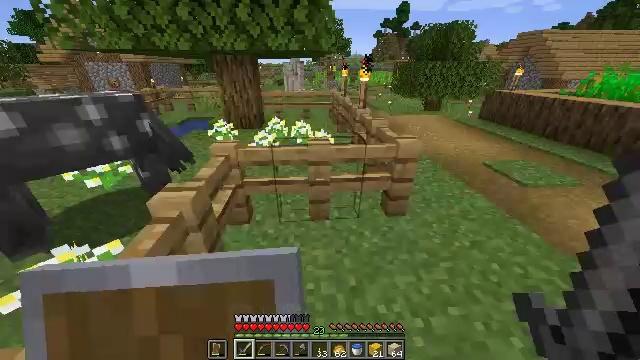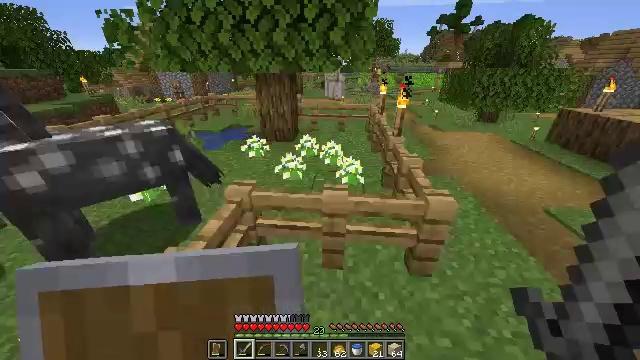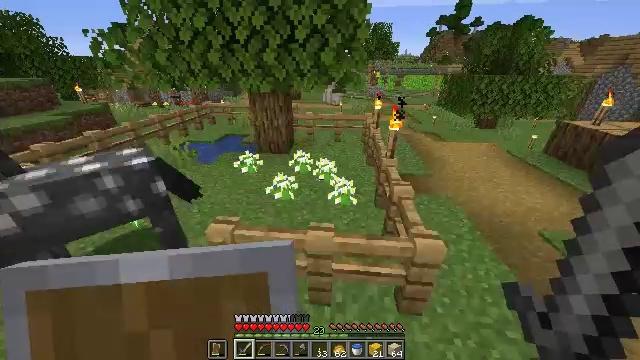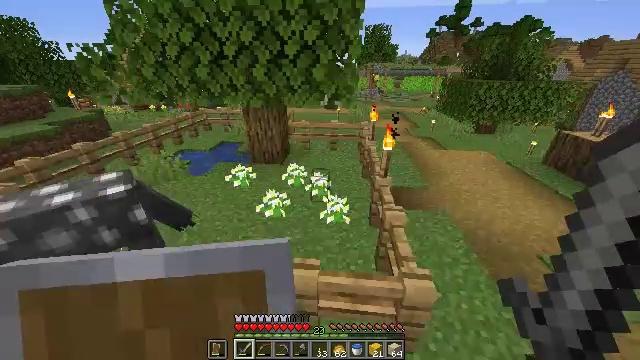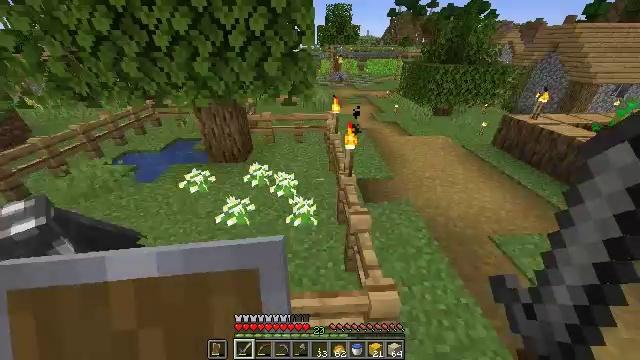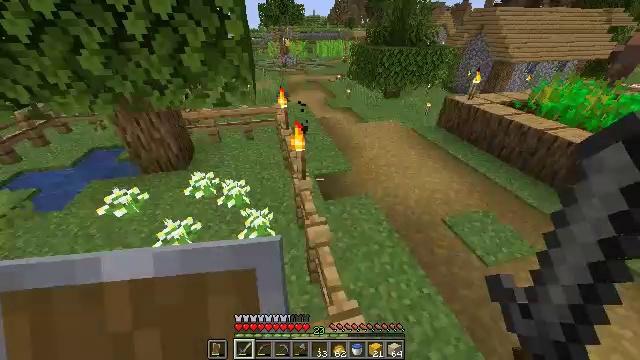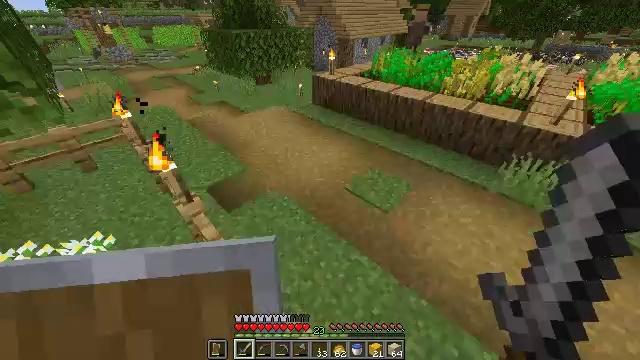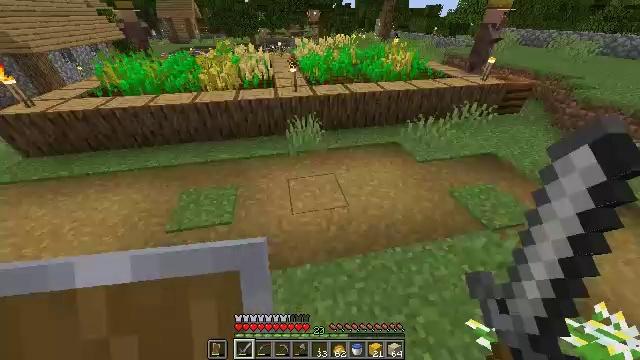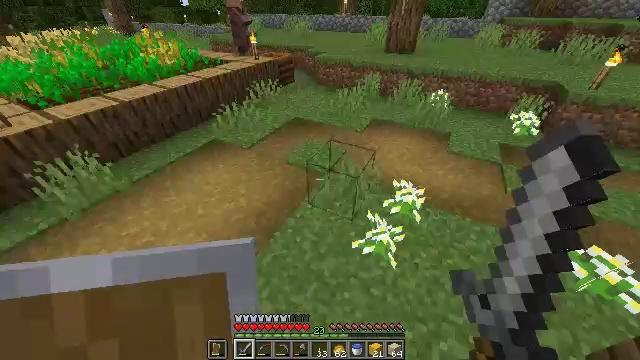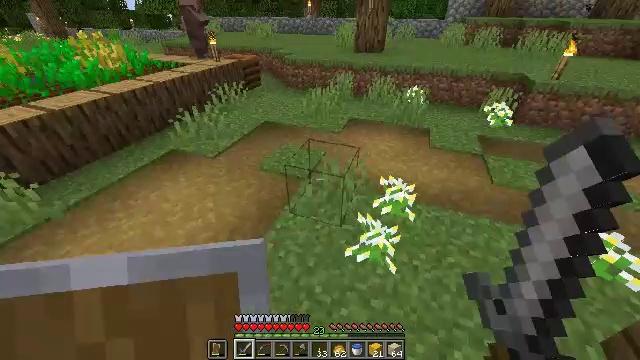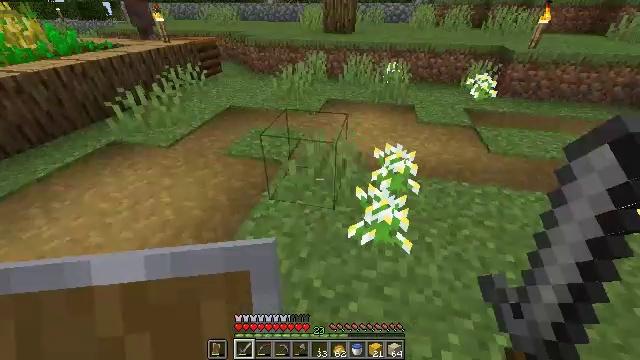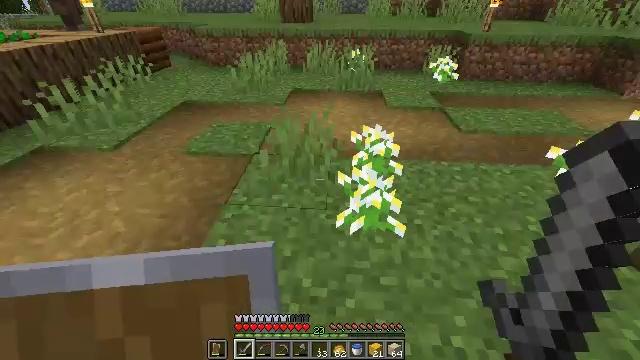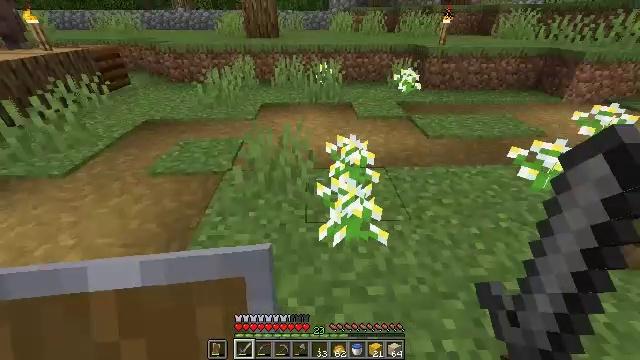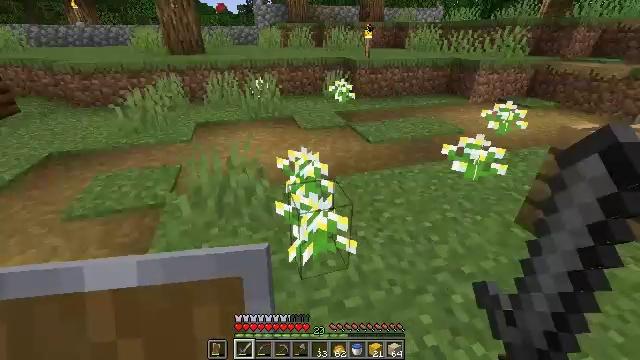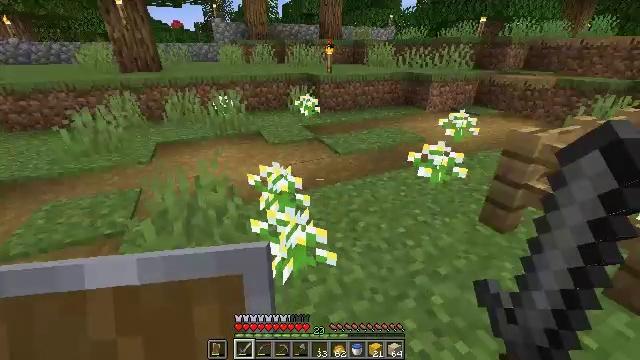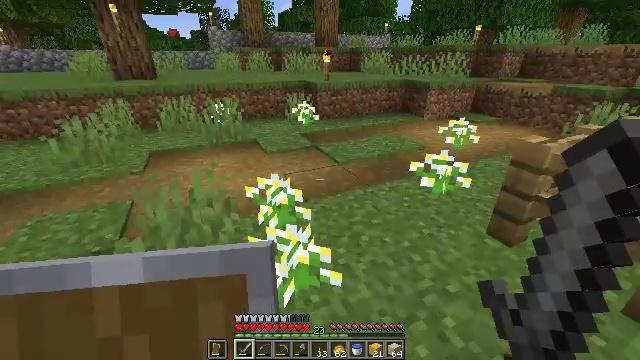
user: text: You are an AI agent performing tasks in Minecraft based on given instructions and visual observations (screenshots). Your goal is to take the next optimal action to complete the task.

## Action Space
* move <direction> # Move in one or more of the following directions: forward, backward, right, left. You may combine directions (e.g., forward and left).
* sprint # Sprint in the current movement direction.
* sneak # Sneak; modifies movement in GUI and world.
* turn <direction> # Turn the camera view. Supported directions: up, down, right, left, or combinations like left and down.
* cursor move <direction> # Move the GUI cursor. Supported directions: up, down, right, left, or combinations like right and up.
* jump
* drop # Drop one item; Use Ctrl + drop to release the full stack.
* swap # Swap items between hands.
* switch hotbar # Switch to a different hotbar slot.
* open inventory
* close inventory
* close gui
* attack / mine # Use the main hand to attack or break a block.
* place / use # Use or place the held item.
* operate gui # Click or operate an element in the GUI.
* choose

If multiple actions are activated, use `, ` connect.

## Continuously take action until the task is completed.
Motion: motion action
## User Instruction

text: Gather azure bluet from the ground.
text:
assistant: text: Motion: move forward, turn left, jump
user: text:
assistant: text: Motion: move forward, jump
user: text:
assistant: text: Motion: move forward and move right
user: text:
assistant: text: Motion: move forward and move right, turn right and down
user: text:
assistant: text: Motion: move forward and move right, turn right and down
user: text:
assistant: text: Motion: move forward and move right, turn right and down
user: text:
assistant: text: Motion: move forward and move right, turn right
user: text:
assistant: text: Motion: move forward and move right, turn right
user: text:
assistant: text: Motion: move forward, turn right and up
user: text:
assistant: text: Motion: move forward, turn right
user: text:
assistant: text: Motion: move forward, turn right
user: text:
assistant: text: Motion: turn right and up
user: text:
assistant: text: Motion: turn right and up
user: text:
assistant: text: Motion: move forward, turn right and up
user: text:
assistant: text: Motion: move forward and move left, turn up
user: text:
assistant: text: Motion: move forward and move left, turn right and up
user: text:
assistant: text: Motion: move forward, turn right and up
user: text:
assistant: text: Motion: move forward, turn left and up
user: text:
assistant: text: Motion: move forward
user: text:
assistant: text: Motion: move forward, sprint, turn left and down
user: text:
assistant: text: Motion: move forward, sprint, turn left and down
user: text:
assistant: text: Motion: move forward, turn down
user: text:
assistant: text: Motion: move forward, turn right and down
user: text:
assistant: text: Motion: move forward, turn right
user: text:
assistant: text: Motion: move forward
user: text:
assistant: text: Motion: move forward
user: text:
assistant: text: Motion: move forward
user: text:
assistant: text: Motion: move forward, turn right and down
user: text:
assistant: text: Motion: move forward, turn right and down
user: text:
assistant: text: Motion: move forward, turn right and down, attack / mine